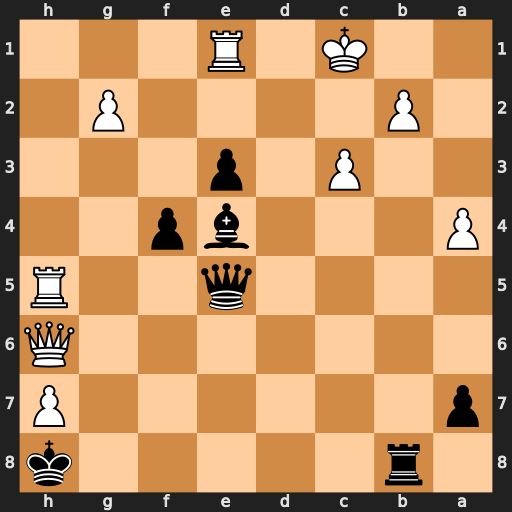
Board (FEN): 1r5k/p6P/7Q/4q2R/P3bp2/2P1p3/1P4P1/2K1R3
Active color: b
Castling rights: -
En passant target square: -
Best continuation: Qxc3+ bxc3 Rb1#